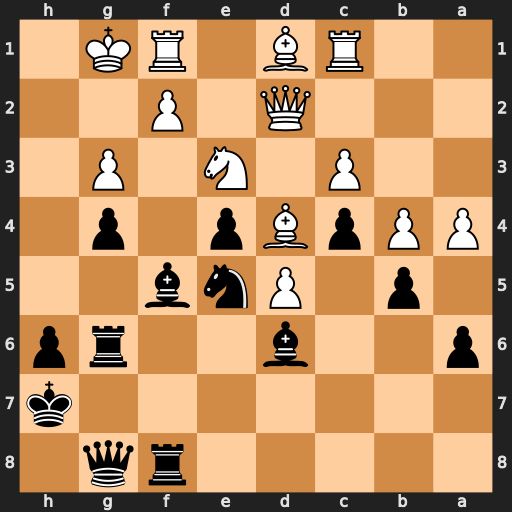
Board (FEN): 5rq1/7k/p2b2rp/1p1Pnb2/PPpBp1p1/2P1N1P1/3Q1P2/2RB1RK1
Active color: b
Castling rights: -
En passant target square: -
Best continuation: Nf3+ Bxf3 gxf3